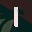
Label: 1